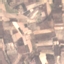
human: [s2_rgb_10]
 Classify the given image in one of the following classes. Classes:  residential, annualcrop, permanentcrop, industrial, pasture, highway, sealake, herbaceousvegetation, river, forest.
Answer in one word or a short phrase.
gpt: PermanentCrop